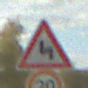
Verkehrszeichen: DoppelkurveZunaechstLinks
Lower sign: Geschwindigkeit30
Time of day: MorningAfternoon
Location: Outdoor (RoadRail)
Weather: PartlyCloudy
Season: NotSpecified
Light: Natural